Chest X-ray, PA view. Patient: 34 years old, sex F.
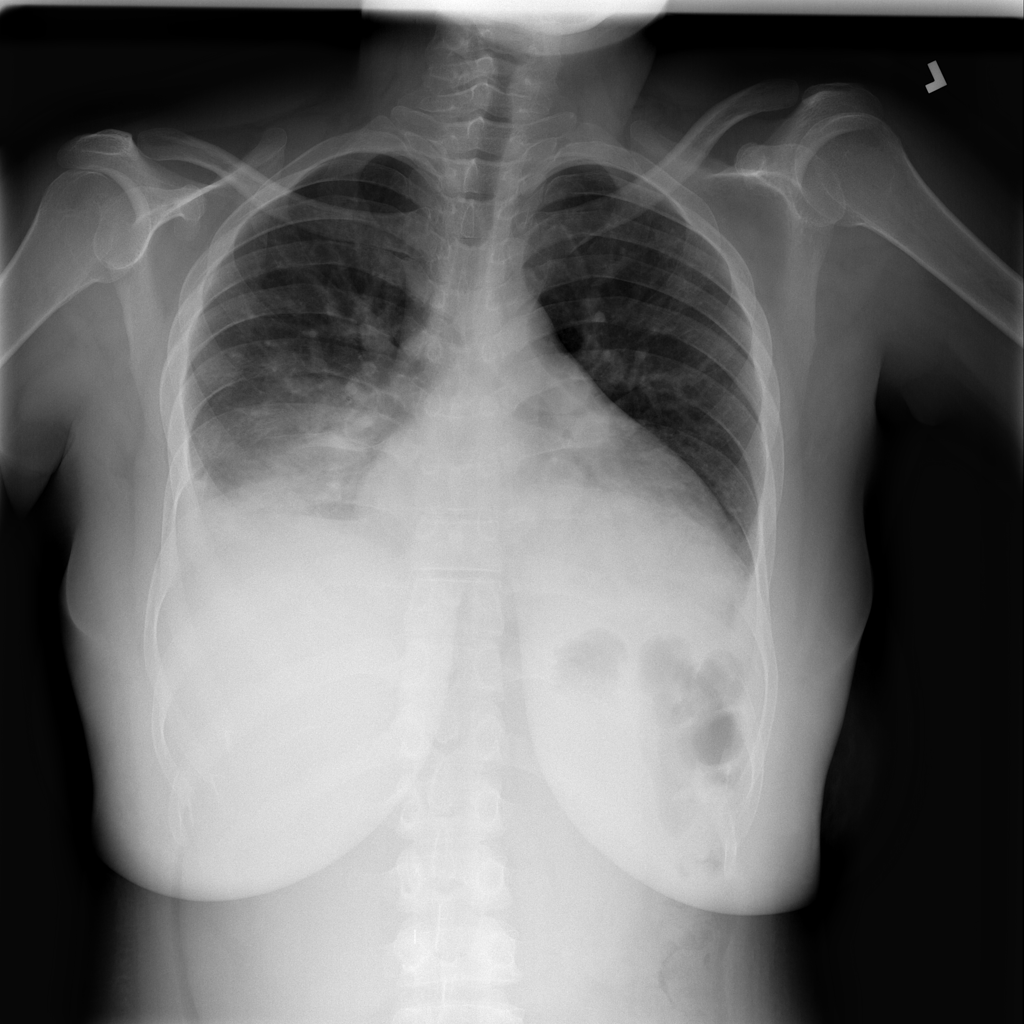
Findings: Infiltration